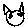
Label: cat